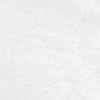
Label: no_change